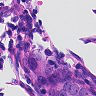
Metastatic tissue present: yes